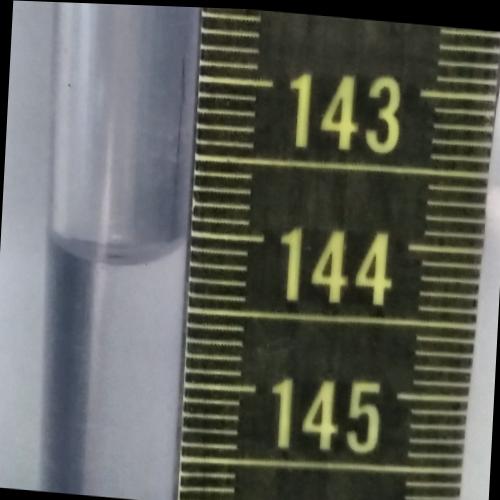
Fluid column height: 144.2 cm